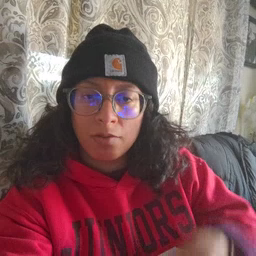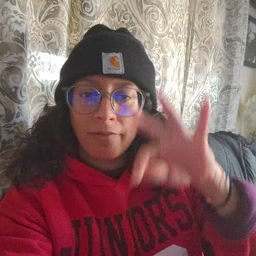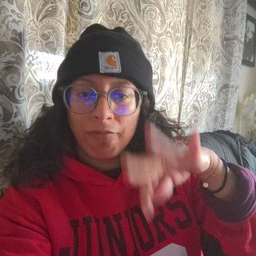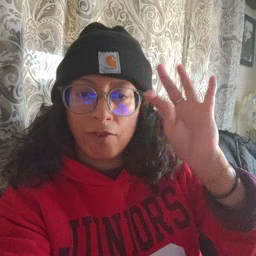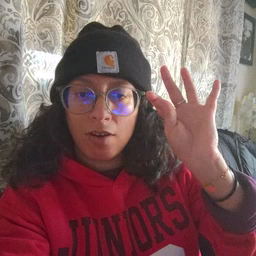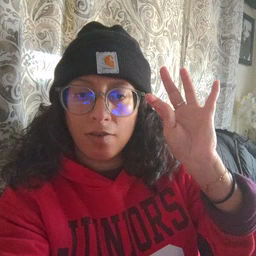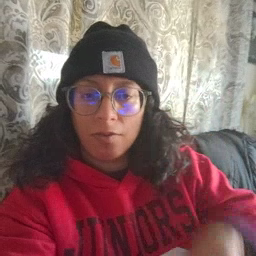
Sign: find